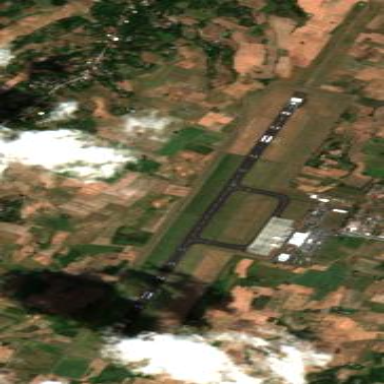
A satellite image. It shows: International public aerodrome (airport).